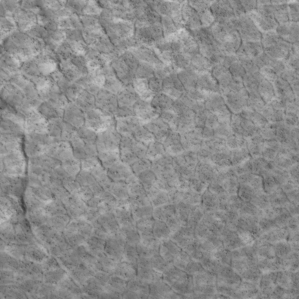
Label: non_frost